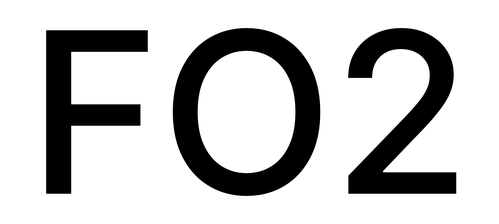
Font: Inter_Medium